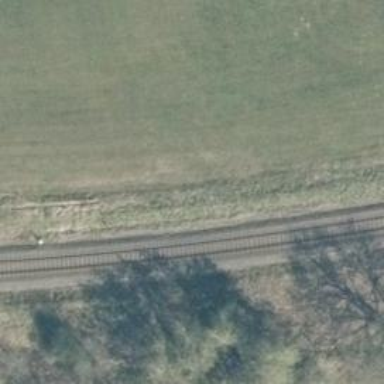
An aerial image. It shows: Railway track.